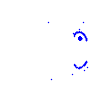
Particle: electron